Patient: sex F, age 34
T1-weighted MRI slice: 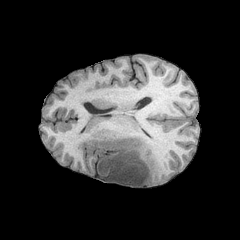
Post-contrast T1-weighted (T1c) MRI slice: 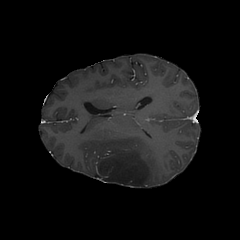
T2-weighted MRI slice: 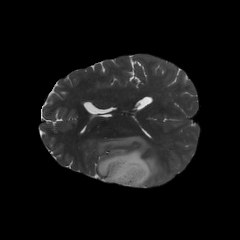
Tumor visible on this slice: yes
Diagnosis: Astrocytoma, IDH-mutant
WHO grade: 3